Aerial crown-view tile of a tropical tree (Barro Colorado Island, Panama), acquired 20240611:
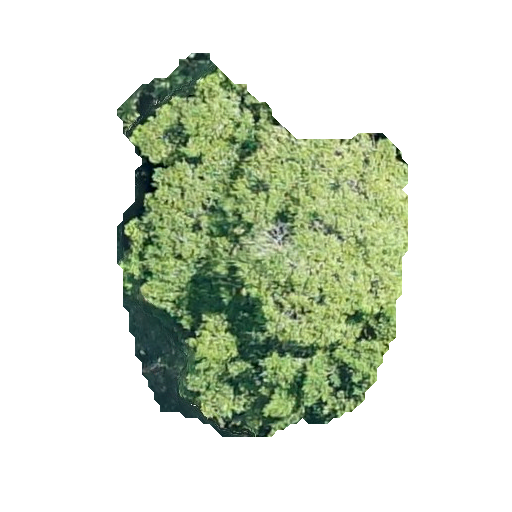
Species: Nectandra lineata
GBIF accepted scientific name: Nectandra lineata
Crown area: 129.322 m²